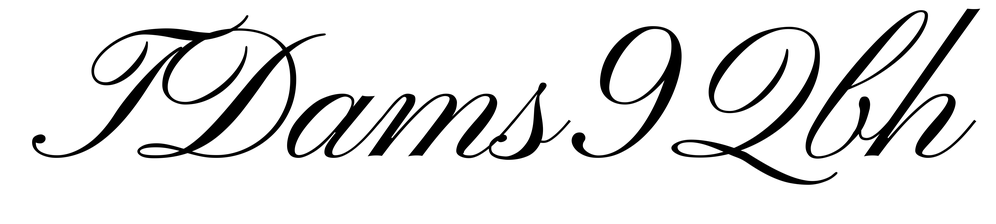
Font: PinyonScript-Regular